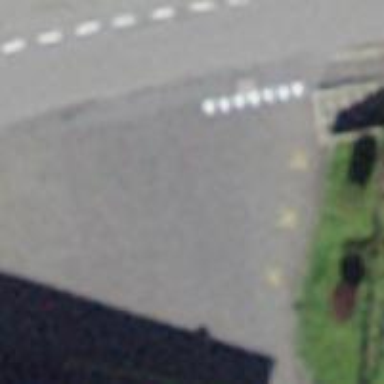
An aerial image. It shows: Set of steps on the road.